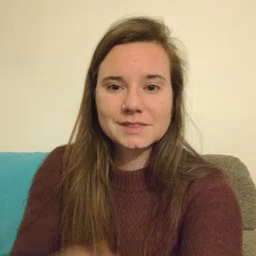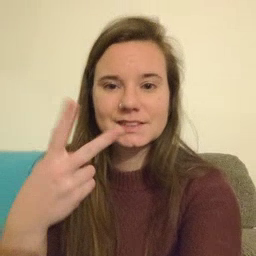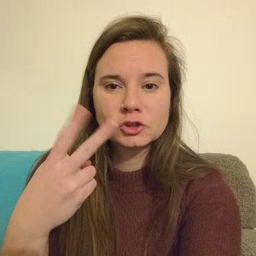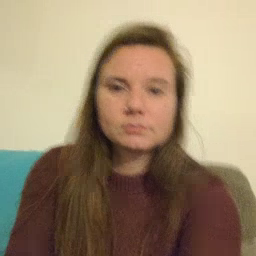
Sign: scissors